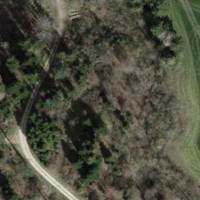
EUNIS habitat code: 41
Species observed at this site:
Tussilago farfara